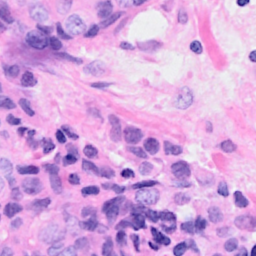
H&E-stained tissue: Breast